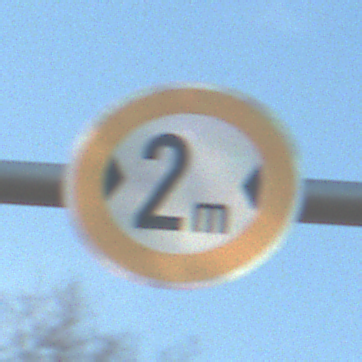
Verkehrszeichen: TatsaechlicheBreite2
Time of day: MorningAfternoon
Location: Outdoor (Suburban)
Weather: PartlyCloudy
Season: NotSpecified
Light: Natural